Question: After the app menu html is retrieved, it is displayed as text instead of html. Chrome complains 'Resource interpreted as Script but transferred with MIME type text/plain'. I'm using MVC on the Force.com platform. I've tried specifying the content type of the response as "text/html" and "application/javascript", but neither worked.
'''
<script>
intuit.ipp.anywhere.setup({
menuProxy: "https://c.na55.visual.force.com/"
+ "apex/bluedot",
grantUrl: "https://c.na55.visual.force.com/"
+ "apex/authpage"
});
</script>
<ipp:bluedot>
<div id="intuitPlatformAppMenu">
<a id="intuitPlatformAppMenuLogo" href="javascript:void(0);" title="Intuit App Center">
<span id="intuitPlatformAppMenuDot">&nbsp;</span>
</a>
<div id="intuitPlatformAppMenuDropdown" style="display: none;">
<div id="intuitPlatformAppMenuDropdownTop"></div>
<div id="intuitPlatformAppMenuDropdownInner">
<<=======
</div>
</div>
</div>
</ipp:bluedot>
'''

'''
public with sharing class GetBlueDotMenu {
public String response {get; set;}
public GetBlueDotMenu() {
QbApiController api = new QbApiController ('GET', 'QB API' , null, null, 'https://appcenter.intuit.com/api/v1/Account/AppMenu');
response = api.execute();
}
}
'''
api.execute() returns the response body and saves it to 'response' which is then rendered on the page.
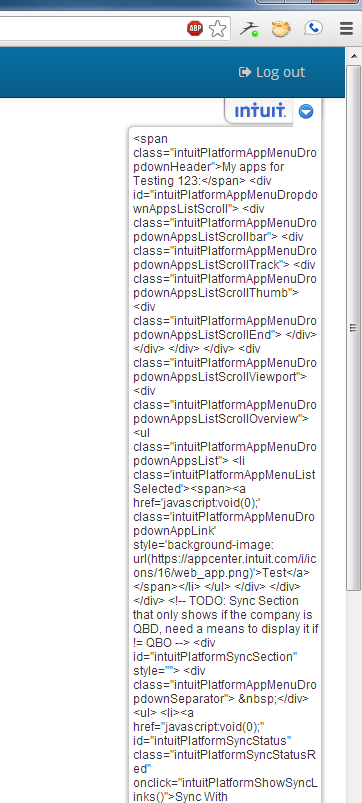
Answer: This issue arises from Visualforce's default rendering of strings as escaped. To fix it, the apex:outputText attribute 'escaped' needs to be "false". See <URL>